Question: In debug mode in the android studio, every variable has a number with @ like this :
'''
container = {FrameLayout@831696387136}
'''
I think this number is an address but I can't find this in R.java.
what's this number and where it is?
and in this case, I want to know where is the refer to - can I know this with ?
Thanks.

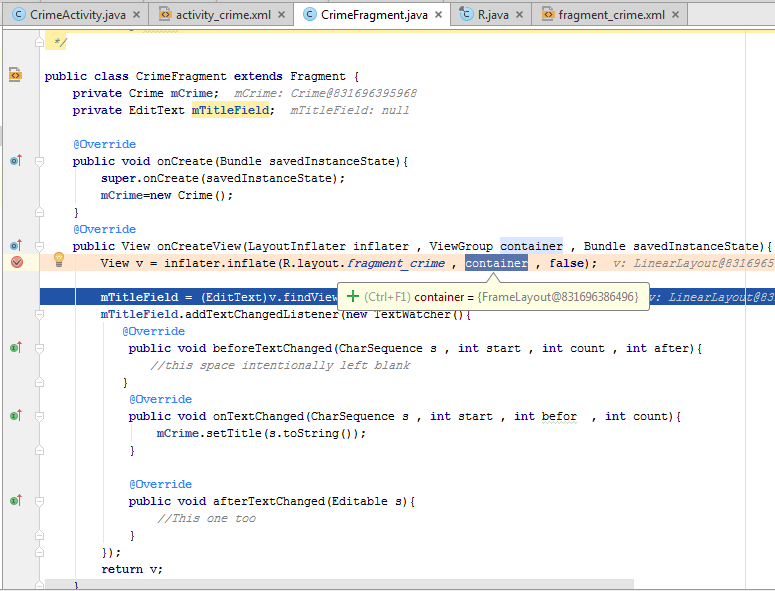
Answer: This is the container where your are inflating, you don't have to do anything there...
This is just the container Id. In this case you are inflating a Fragment and using this container to show your content.